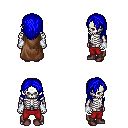
a pixel art fantasy rpg character, male body template, skeleton, brown cape, red pants, blue long hairstyle, white cloth bracers, maroon shoes, four views (front, back, left, right), 2x2 character sprite sheet, small pixel art, hard edges, no anti-aliasing